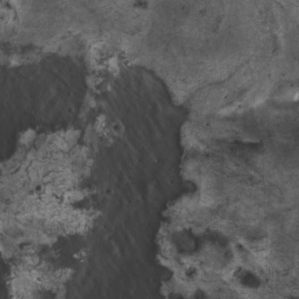
Label: non_frost